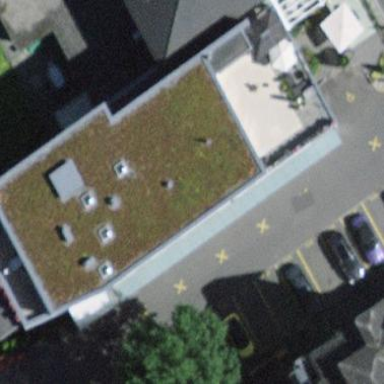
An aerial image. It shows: Flat-roofed building with multiple parts.